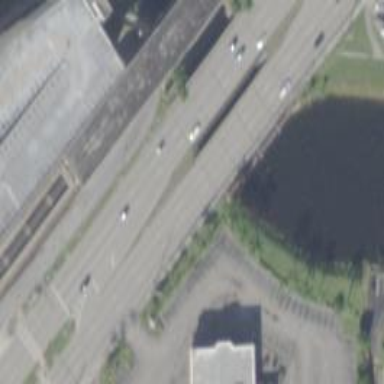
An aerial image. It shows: Trunk road bridge.